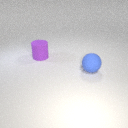
large blue rubber sphere in front of large purple rubber cylinder